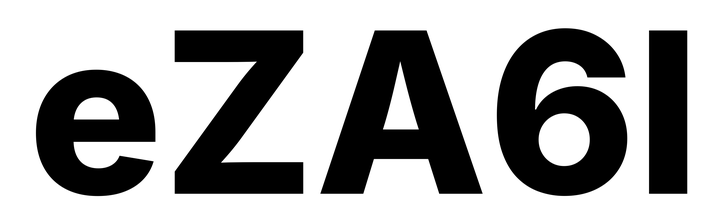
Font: Inter_ExtraBold